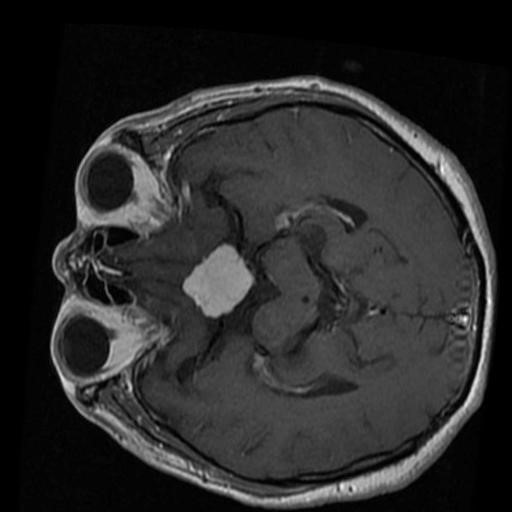
Label: brain_menin